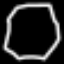
Label: octagon